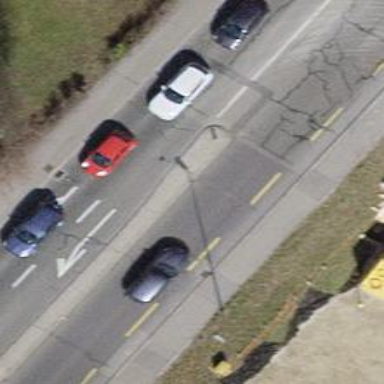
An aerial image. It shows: Road with traffic signals.